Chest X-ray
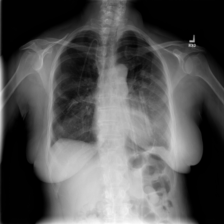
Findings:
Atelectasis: negative
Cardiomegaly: negative
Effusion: negative
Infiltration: negative
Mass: negative
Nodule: negative
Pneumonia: negative
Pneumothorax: negative
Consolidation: negative
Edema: negative
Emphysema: negative
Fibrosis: negative
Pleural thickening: positive
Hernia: negative